Field crop: tomato
Growth stage: 2
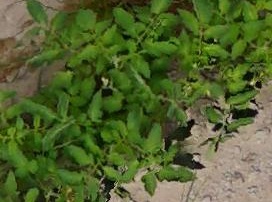
Species: tomato